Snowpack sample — Snodgrass Mountain, Crested Butte, Colorado (2/4/25, 12:06 PM MST)
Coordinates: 38.923, -106.968
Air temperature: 35 °F
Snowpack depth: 80 cm
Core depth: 80 cm
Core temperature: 32 °F
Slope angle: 14°, slope face: 78°
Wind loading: low
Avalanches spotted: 0
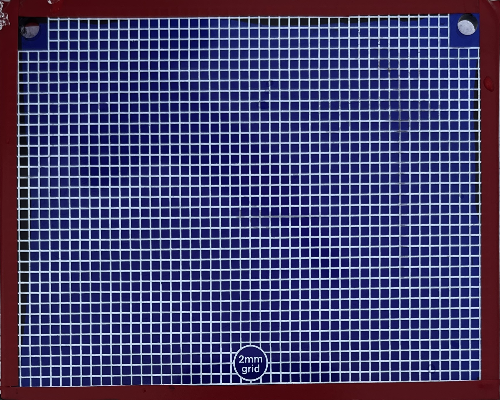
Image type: profile
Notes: No avalanches nearby, unusually warm weather for the last month reported by residents, Collected 25 yards from treeline